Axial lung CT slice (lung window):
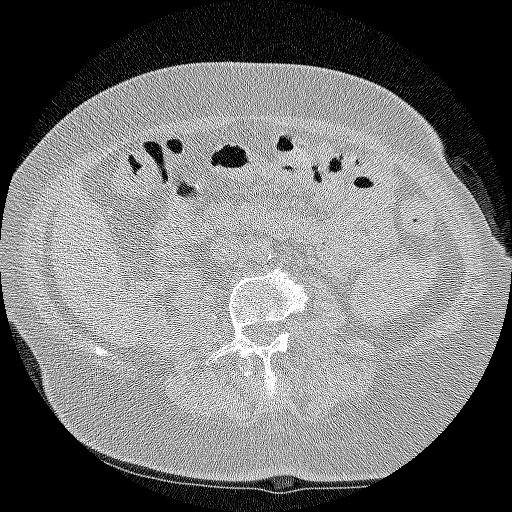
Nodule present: no